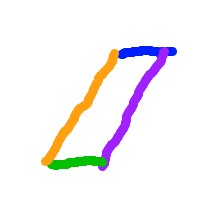
Shape: parallelogram